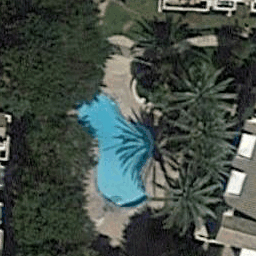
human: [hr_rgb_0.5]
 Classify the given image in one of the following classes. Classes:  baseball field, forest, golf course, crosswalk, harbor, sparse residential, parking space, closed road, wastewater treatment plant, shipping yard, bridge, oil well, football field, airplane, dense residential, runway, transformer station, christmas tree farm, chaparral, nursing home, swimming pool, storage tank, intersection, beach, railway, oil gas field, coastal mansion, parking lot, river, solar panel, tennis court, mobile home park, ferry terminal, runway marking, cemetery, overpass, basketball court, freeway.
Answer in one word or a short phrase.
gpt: swimming pool